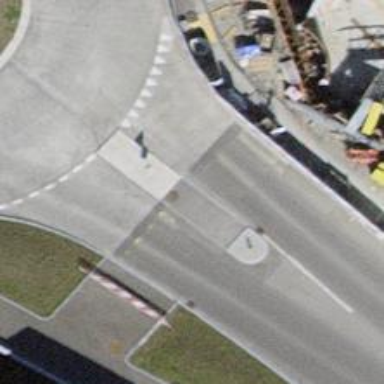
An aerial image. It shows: Uncontrolled road crossing with central island and markings.